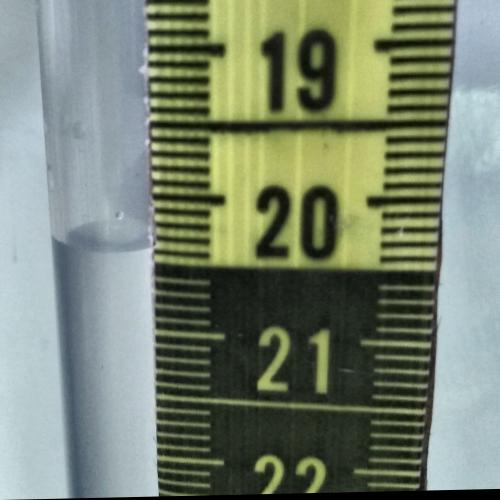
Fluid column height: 20.4 cm